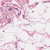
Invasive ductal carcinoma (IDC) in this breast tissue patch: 0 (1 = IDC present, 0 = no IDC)